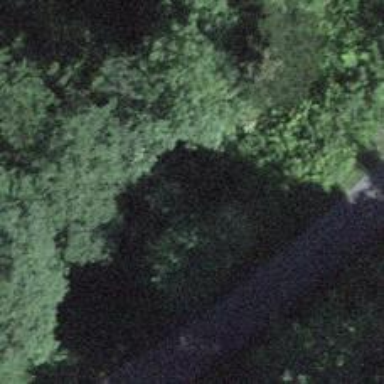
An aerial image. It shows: Culvert tunnel.